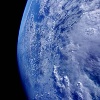
Label: cloud